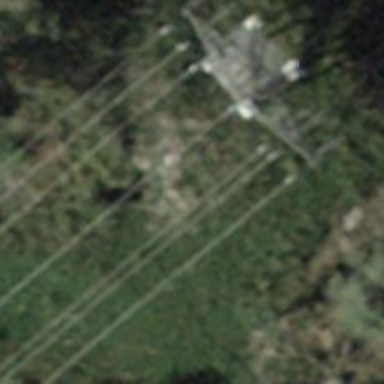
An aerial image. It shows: Power line in the image.